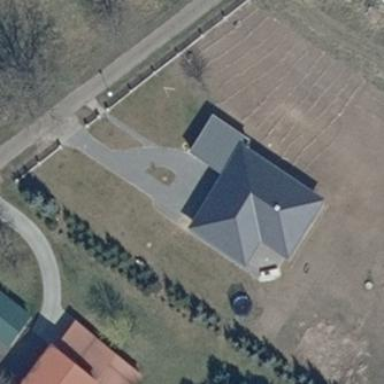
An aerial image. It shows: Simple house.